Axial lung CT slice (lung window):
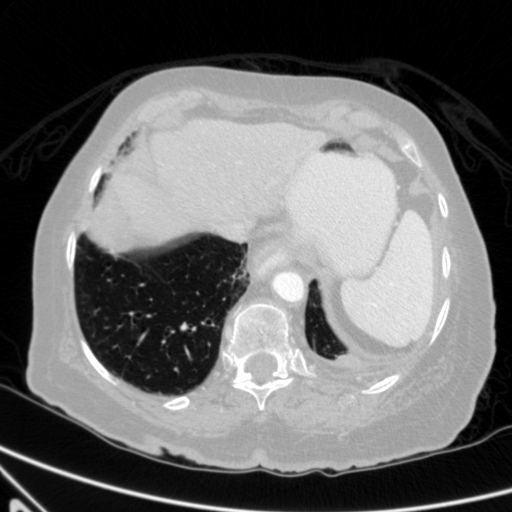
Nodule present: no